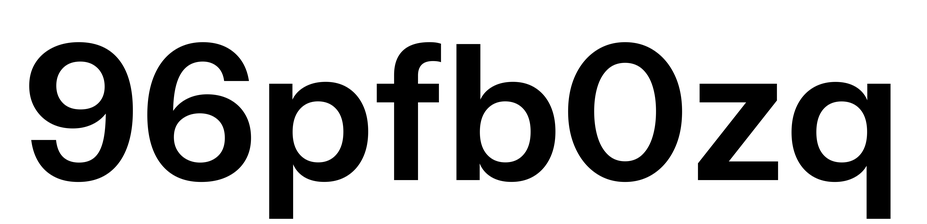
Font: InstrumentSans_SemiBold